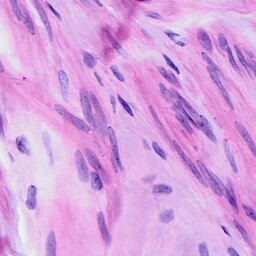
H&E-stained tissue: Ovarian